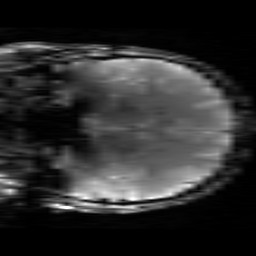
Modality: T2starw
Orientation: coronal
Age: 27
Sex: male
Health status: healthy
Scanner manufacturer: siemens
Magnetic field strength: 3 T
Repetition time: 0.7 s
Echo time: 0.02 s